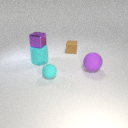
large cyan rubber cylinder to the left of small cyan rubber sphere